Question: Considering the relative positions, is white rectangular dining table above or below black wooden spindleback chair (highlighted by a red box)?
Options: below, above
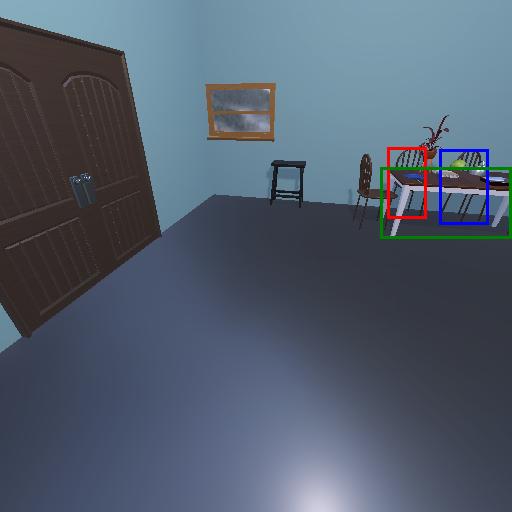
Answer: below